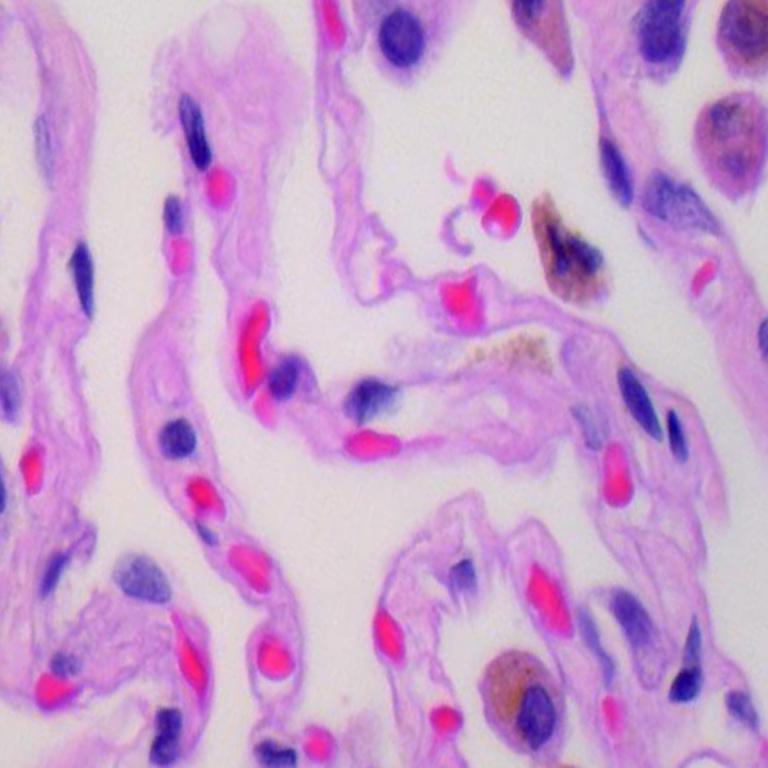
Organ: lung
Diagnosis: benign